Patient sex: M
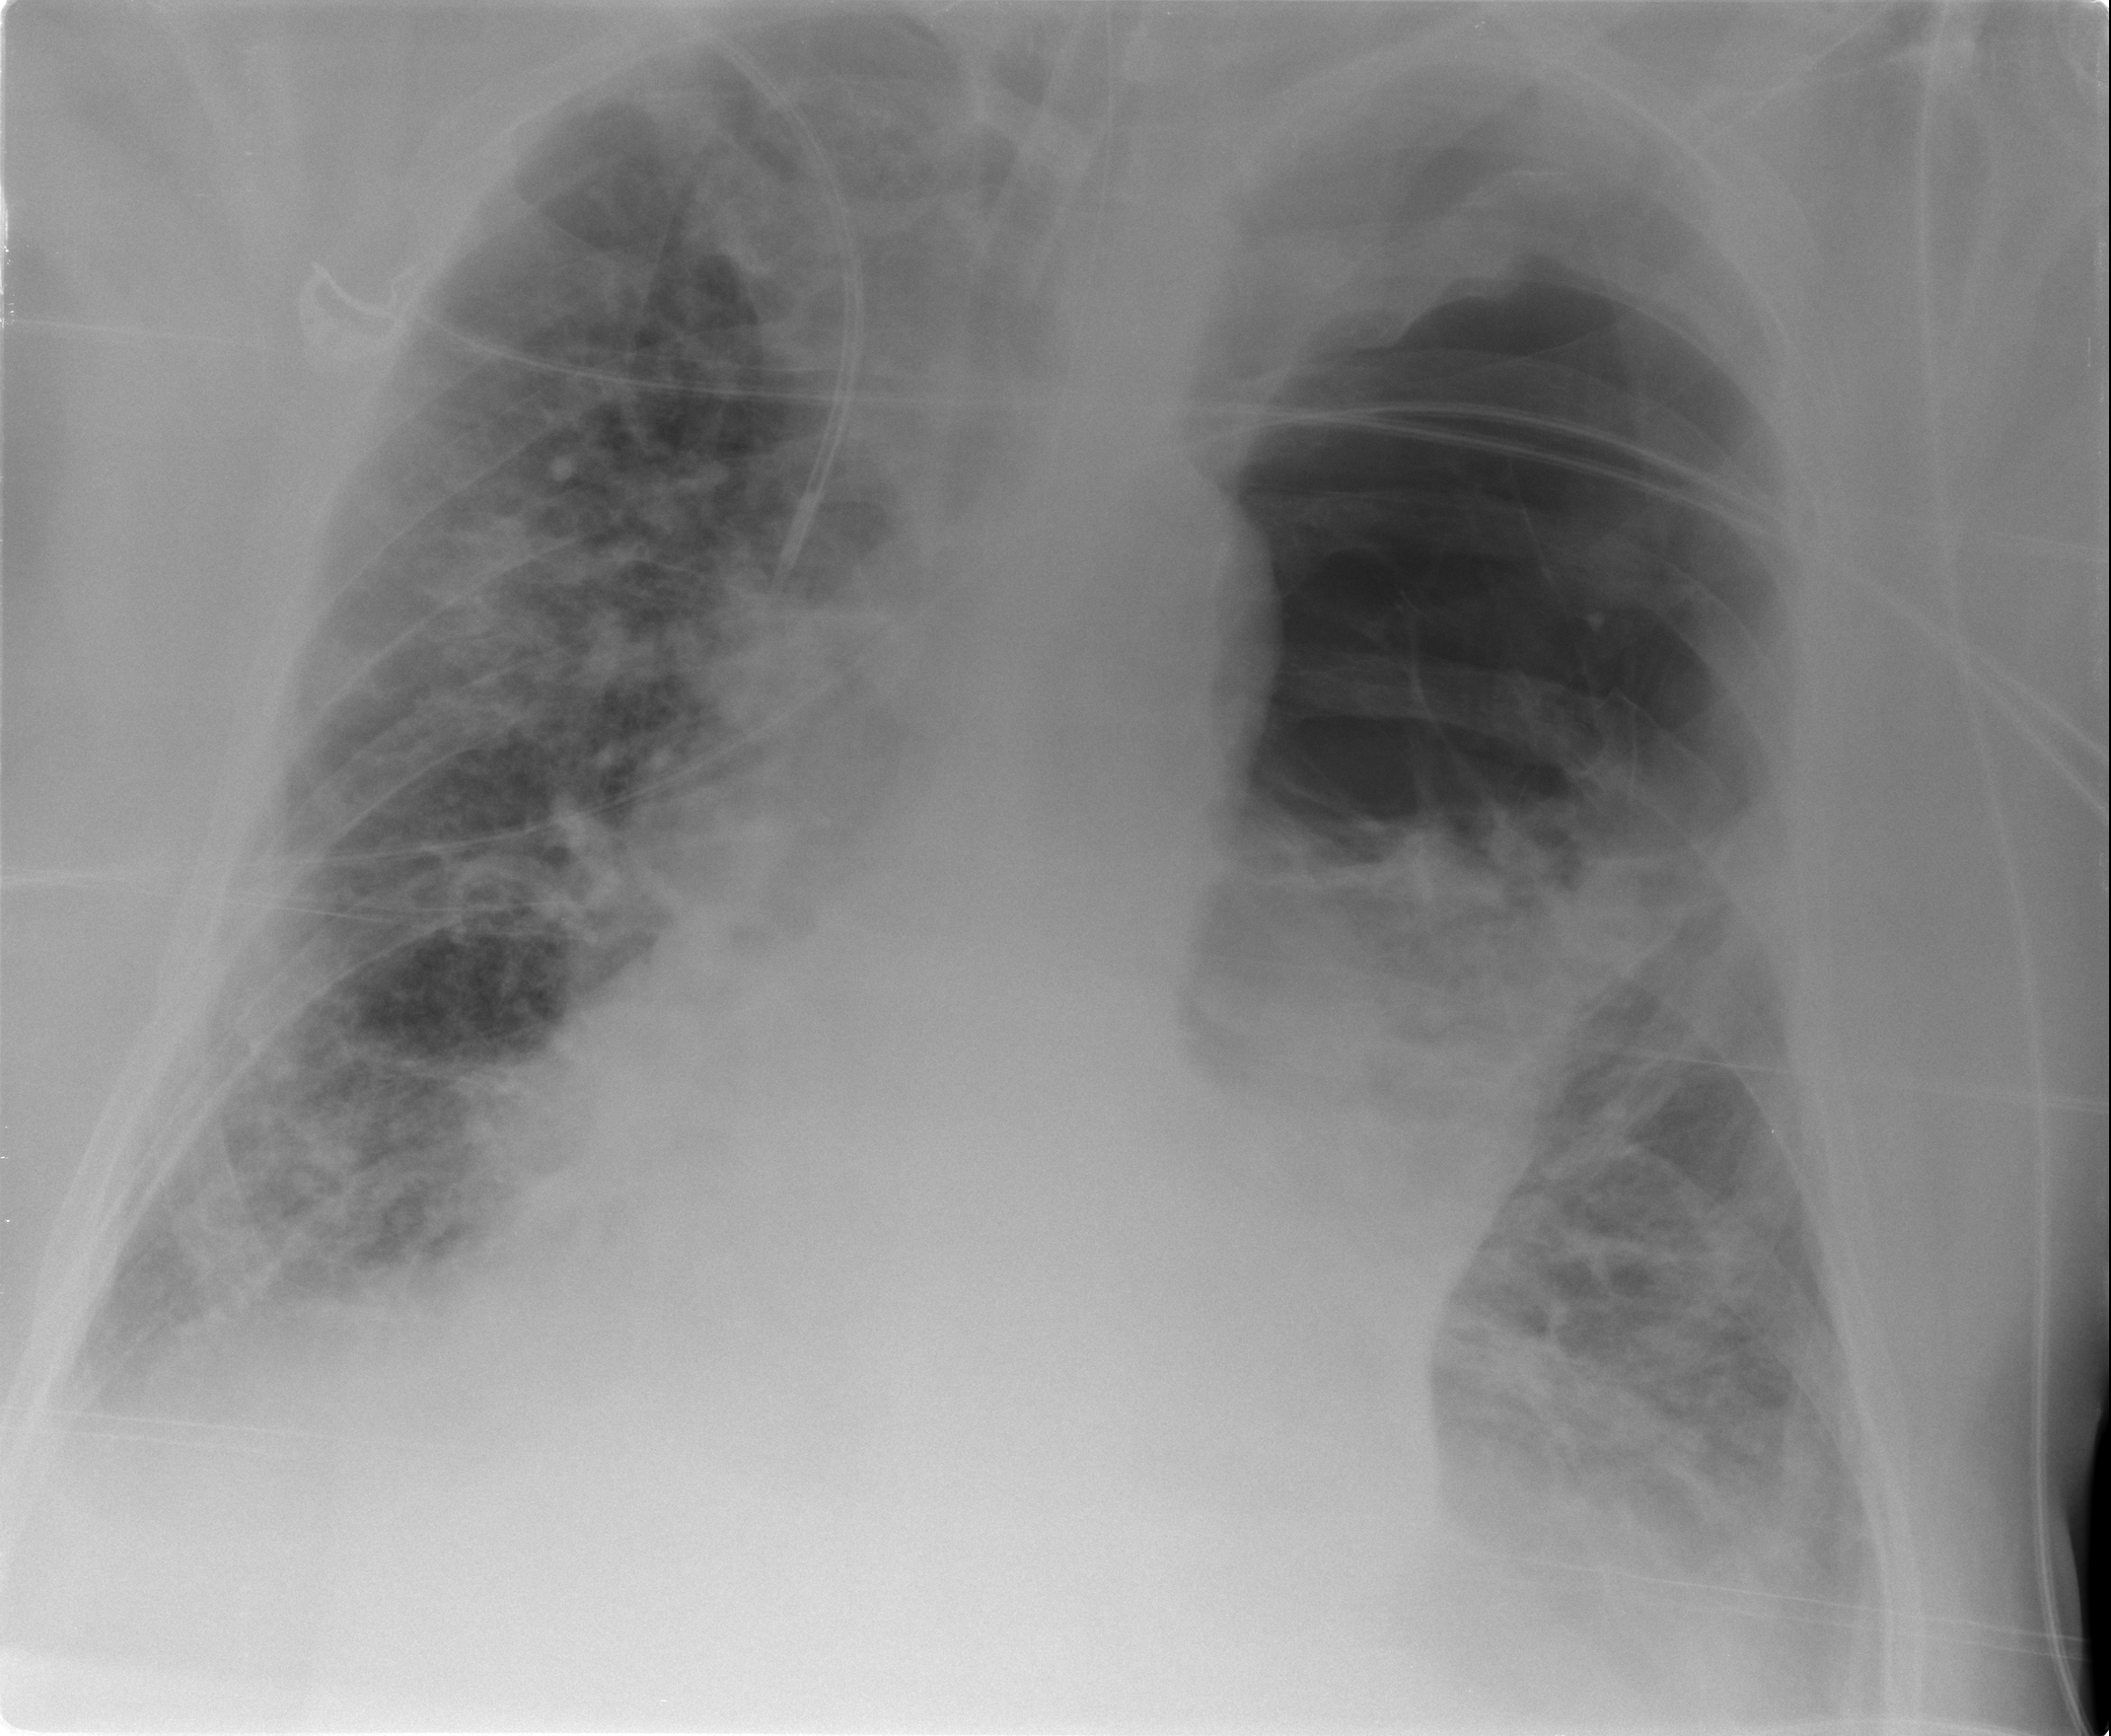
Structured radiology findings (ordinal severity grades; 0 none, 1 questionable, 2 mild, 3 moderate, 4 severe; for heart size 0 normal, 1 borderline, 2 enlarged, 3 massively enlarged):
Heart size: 0
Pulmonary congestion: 0
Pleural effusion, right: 1
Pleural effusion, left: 2
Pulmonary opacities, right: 2
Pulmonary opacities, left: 2
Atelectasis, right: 0
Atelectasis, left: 0